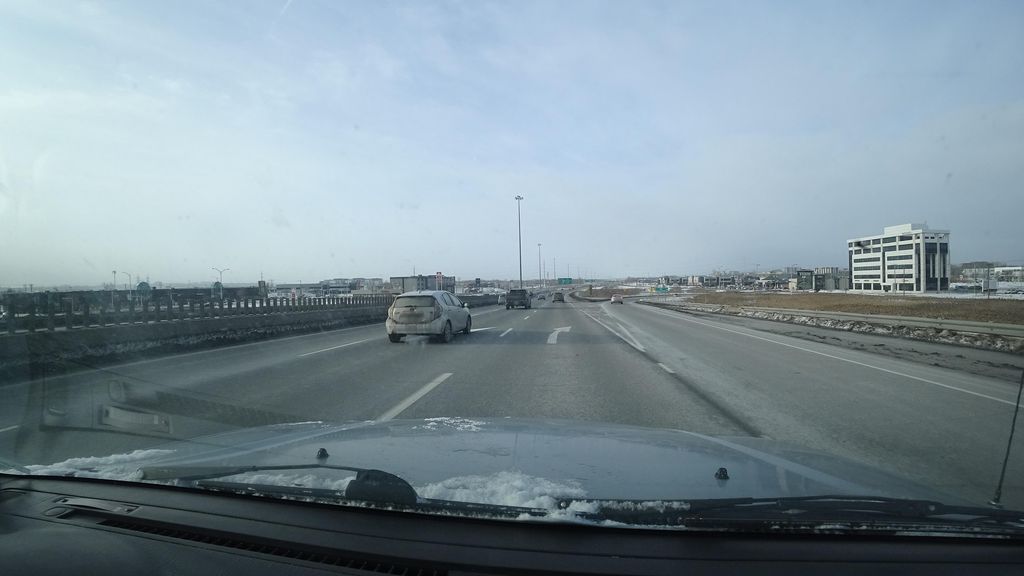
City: quebec_city